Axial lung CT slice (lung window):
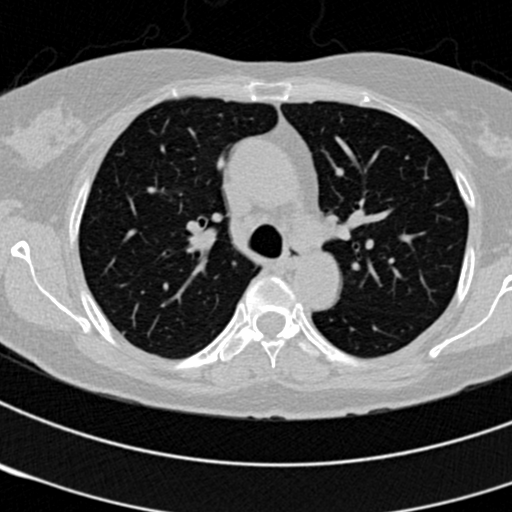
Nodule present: no